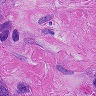
Metastatic tissue present: yes